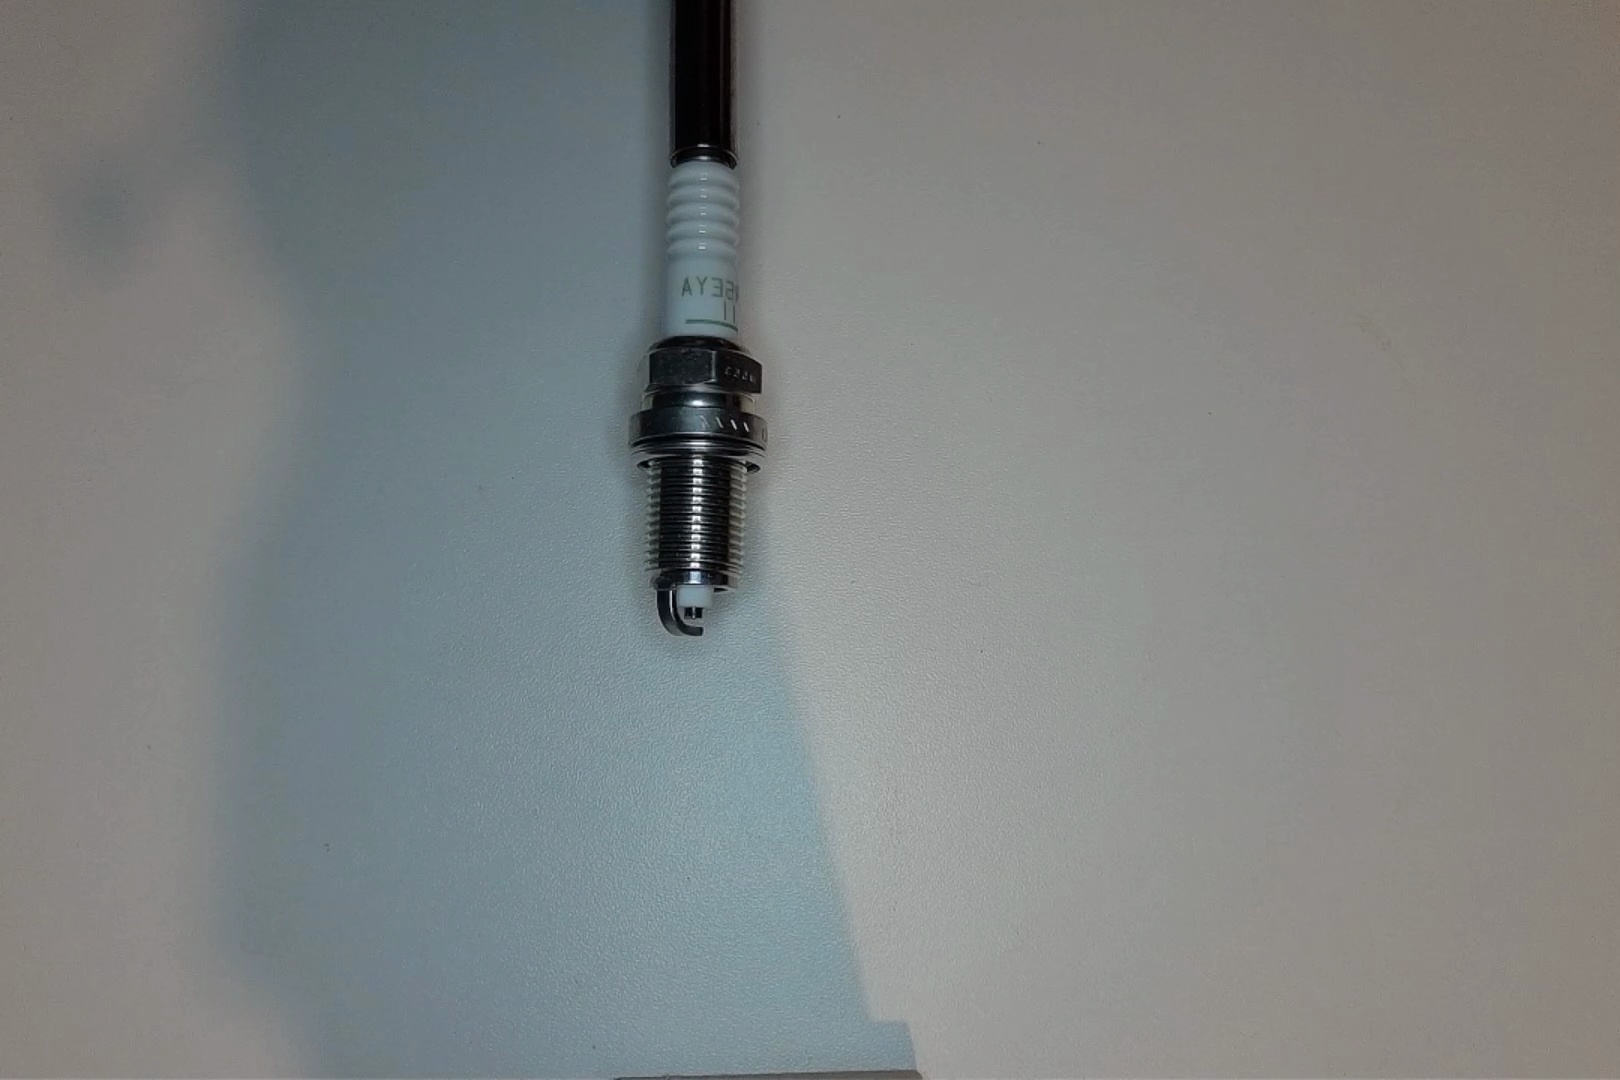
Label: no anomaly